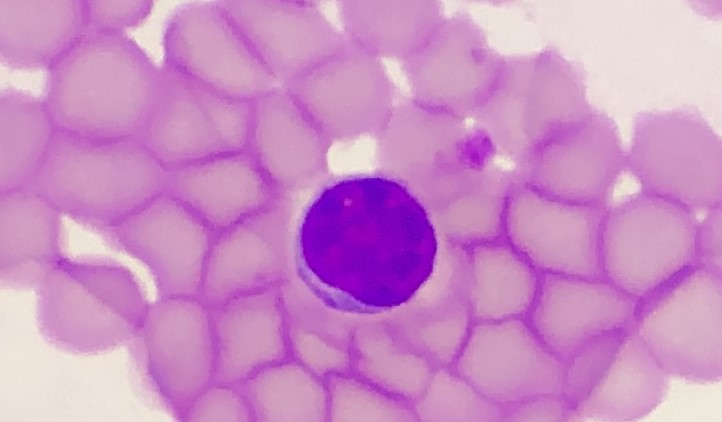
White blood cell type: Lymphocyte